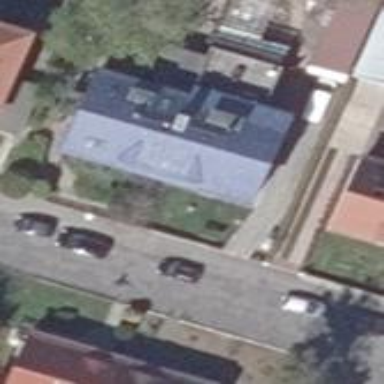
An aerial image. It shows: Semidetached house with gabled roof.